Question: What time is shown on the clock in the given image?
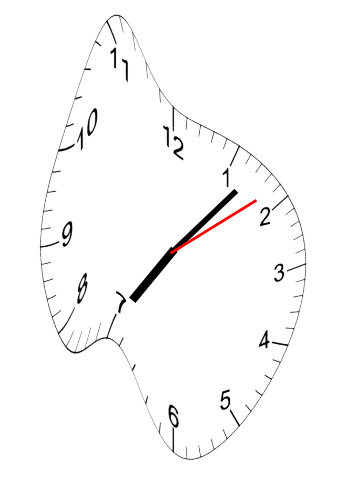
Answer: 07:07:09